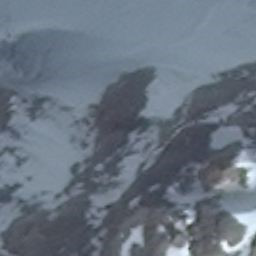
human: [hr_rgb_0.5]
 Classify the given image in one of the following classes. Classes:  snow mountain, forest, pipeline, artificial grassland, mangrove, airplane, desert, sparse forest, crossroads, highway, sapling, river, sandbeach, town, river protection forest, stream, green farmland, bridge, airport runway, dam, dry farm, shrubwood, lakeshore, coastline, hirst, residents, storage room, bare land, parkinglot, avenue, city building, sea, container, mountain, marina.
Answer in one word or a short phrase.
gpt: snow mountain